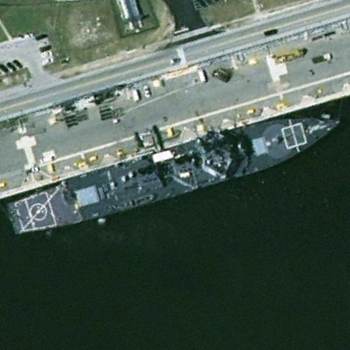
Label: destroyer